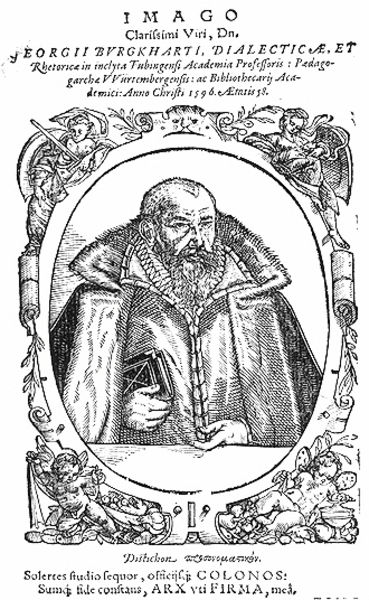
Titel: Bildnis des Georg Burchard
Künstler: Hans Ulrich Alt
Institution: (Seriendruck)
Schlagwörter: hand, kopf, mann, weiß, blumen, finger, mund, nase, schwarz, tisch, zeichnung, rock, bart, hemd, jacke, augen, bibel, falten, kragen, pelz, rahmen, bildnis, herr, hände, portrait, porträt, haare, mantel, spitzen, blatt, ohren, oval, rund, engel, putto, holzschnitt, schrift, papier, grafik, graphik, streng, glatze, ornamente, knöpfe, buch, medaillon, druck, seite, illustration, schwarzweiß, text, krause, tinte, wappen, pelzkragen, pelzmantel, mittelalter, gelehrter, kröse, zeilen, porträit, putten, putti, arabesken, verzierungen, georg, mühlrad, illsutration, latein, lateinisch, schwrz, reformation, rollwerk, imago, arx, burghart, clarilsimi, colonos, pelz#, burghardt, georg burgkhart